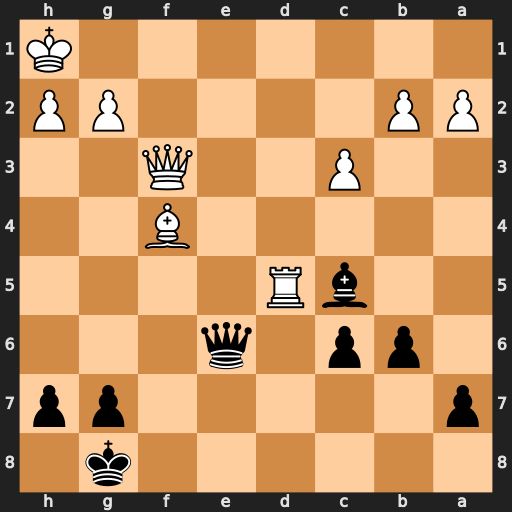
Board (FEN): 6k1/p5pp/1pp1q3/2bR4/5B2/2P2Q2/PP4PP/7K
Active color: b
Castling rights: -
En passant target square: -
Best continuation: Qe1+ Qf1 Qxf1#